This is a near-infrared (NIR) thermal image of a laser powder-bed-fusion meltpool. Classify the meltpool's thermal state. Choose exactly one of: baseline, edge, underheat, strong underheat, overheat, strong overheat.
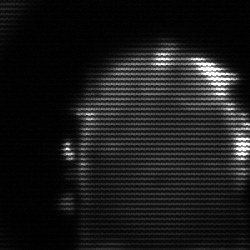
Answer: baseline